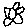
Label: flower